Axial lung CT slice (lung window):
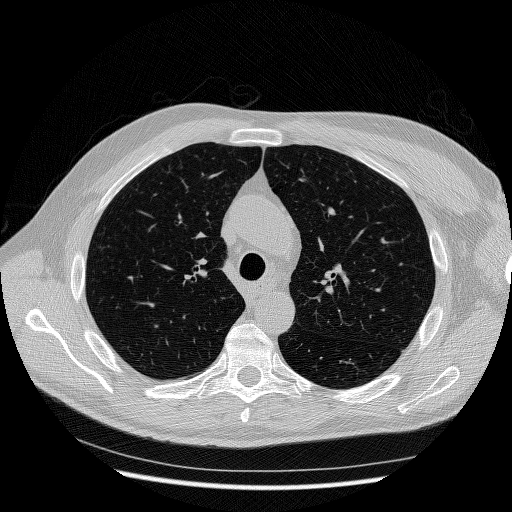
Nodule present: no